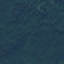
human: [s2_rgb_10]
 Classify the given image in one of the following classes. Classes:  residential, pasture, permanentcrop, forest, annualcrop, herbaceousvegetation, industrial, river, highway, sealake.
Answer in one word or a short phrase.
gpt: Forest